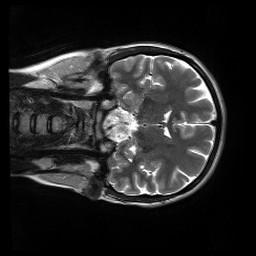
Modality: T2w
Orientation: coronal
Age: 19
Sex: female